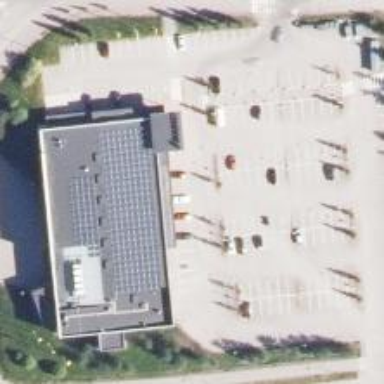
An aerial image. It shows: Retail area.